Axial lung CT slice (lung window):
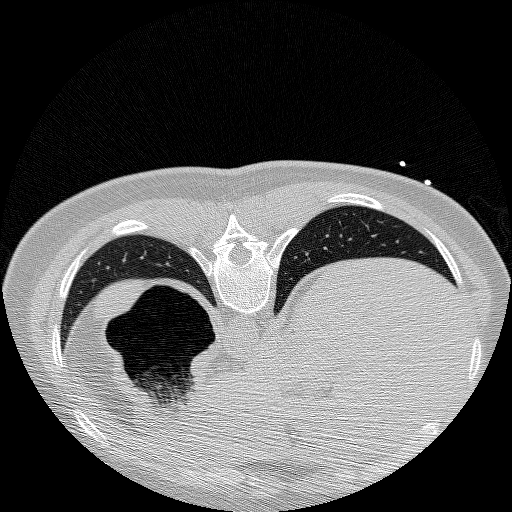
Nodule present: no